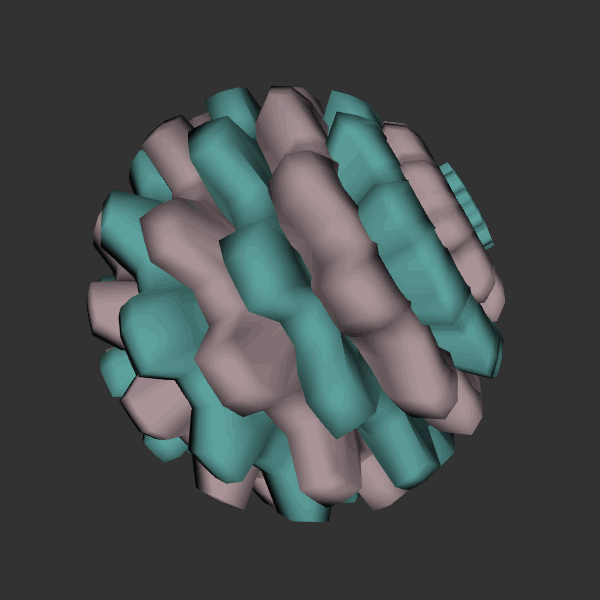
Background: dark